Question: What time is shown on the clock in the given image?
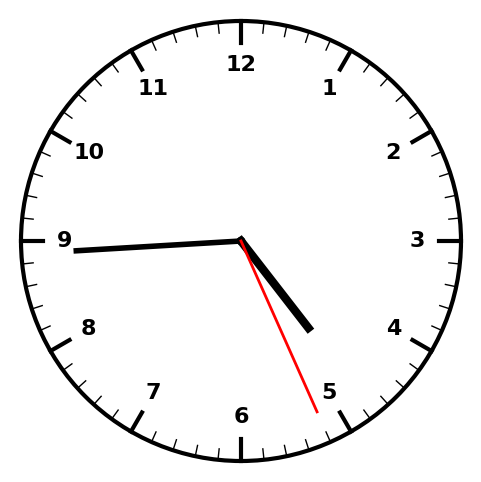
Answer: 04:44:26